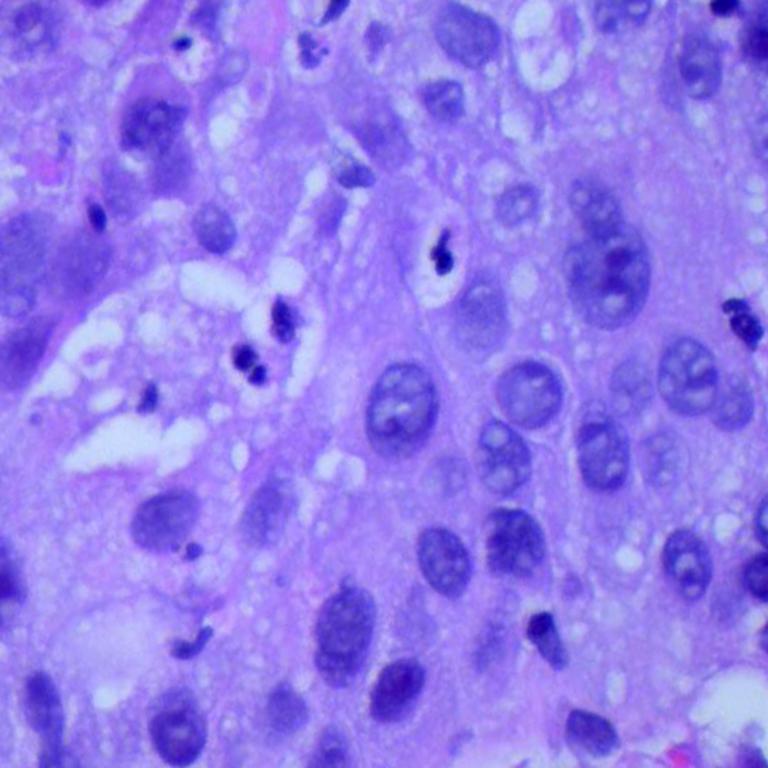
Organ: lung
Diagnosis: squamous carcinomas